Question: Currently I am working in message compose screen in Android, Using Intent to show message compose screen, then I have enter the phone number and messages.
I have set a 'sendSMS' method for send button but, when I press send button it didn't call to 'sendSMS' method.
How to set a method for send button in Message compose screen? please help me.
Is it possible to set method for send button?
Thanks in Advance
Source code for your reference:
'''
public class Texts extends Activity
{
public void onCreate(Bundle savedInstanceState)
{
super.onCreate(savedInstanceState);
setContentView(R.layout.message_tab_screen);
Button Compose =(Button) findViewById(R.id.button1);
Compose.setOnClickListener(new Button.OnClickListener()
{
public void onClick(View v)
{
Intent intent = new Intent("android.intent.action.VIEW");
intent.putExtra("sms_body", "");
Uri data = Uri.parse("sms:");
intent.setData(data);
startActivity(intent);
}
});
}
//---sends an SMS message method
private void sendSMS(String phoneNumber, String message)
{
System.out.println("SEND MESSAGE");
}
}
'''
file
'''
<?xml version="1.0" encoding="utf-8"?>
<RelativeLayout xmlns:android="http://schemas.android.com/apk/res/android"
android:layout_width="match_parent"
android:layout_height="match_parent"
android:orientation="vertical" >
<Button
android:id="@+id/button1"
android:layout_width="wrap_content"
android:layout_height="wrap_content"
android:layout_alignParentRight="true"
android:layout_alignParentTop="true"
android:text="Message Compose " />
</RelativeLayout>
'''

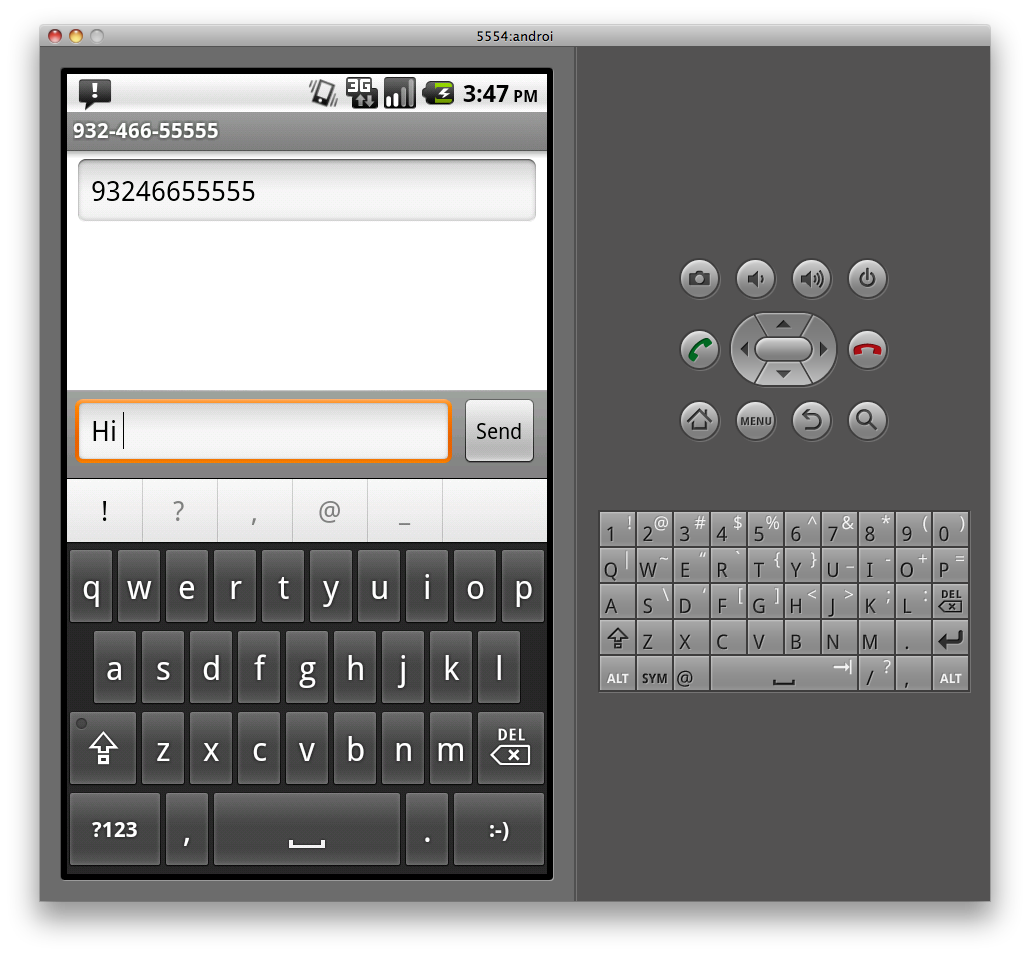
Answer: <URL>
<URL>
Try this example to create custom SMS application and set your action for the send button.